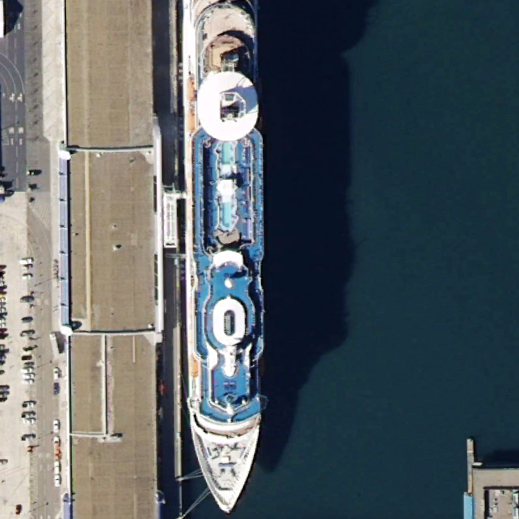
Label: Megayacht